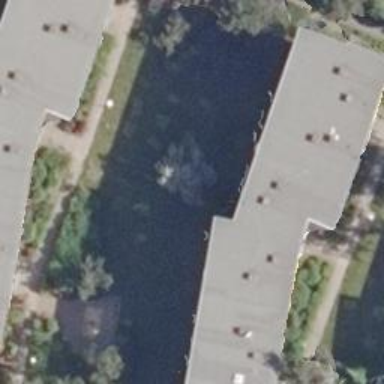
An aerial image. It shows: Flat-roofed apartment building.